Question: I've been trying to add a number spinner in android just like in the android docs:
<URL>

But after much research I wasn't able to figure this out: some are suggesting using the Cyanogenmod one found <URL> I'm wondering if these are the only options? Is there something built in like the "Text Message limit" in the picture?
Thanks.
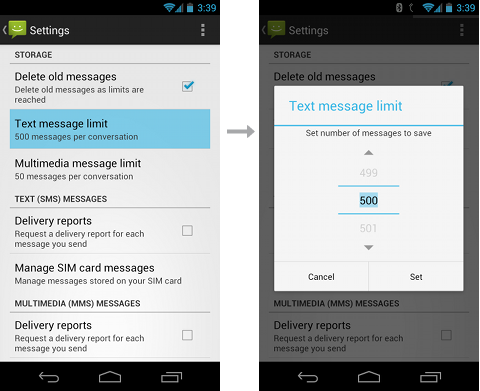
Answer: There's a <URL> class which allows selecting a number from the predefined range. You can create a custom dialog, which uses this control.